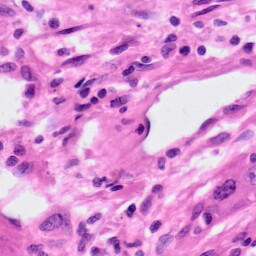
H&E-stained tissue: Lung